Platform: Mobile
Application: Arc Browser
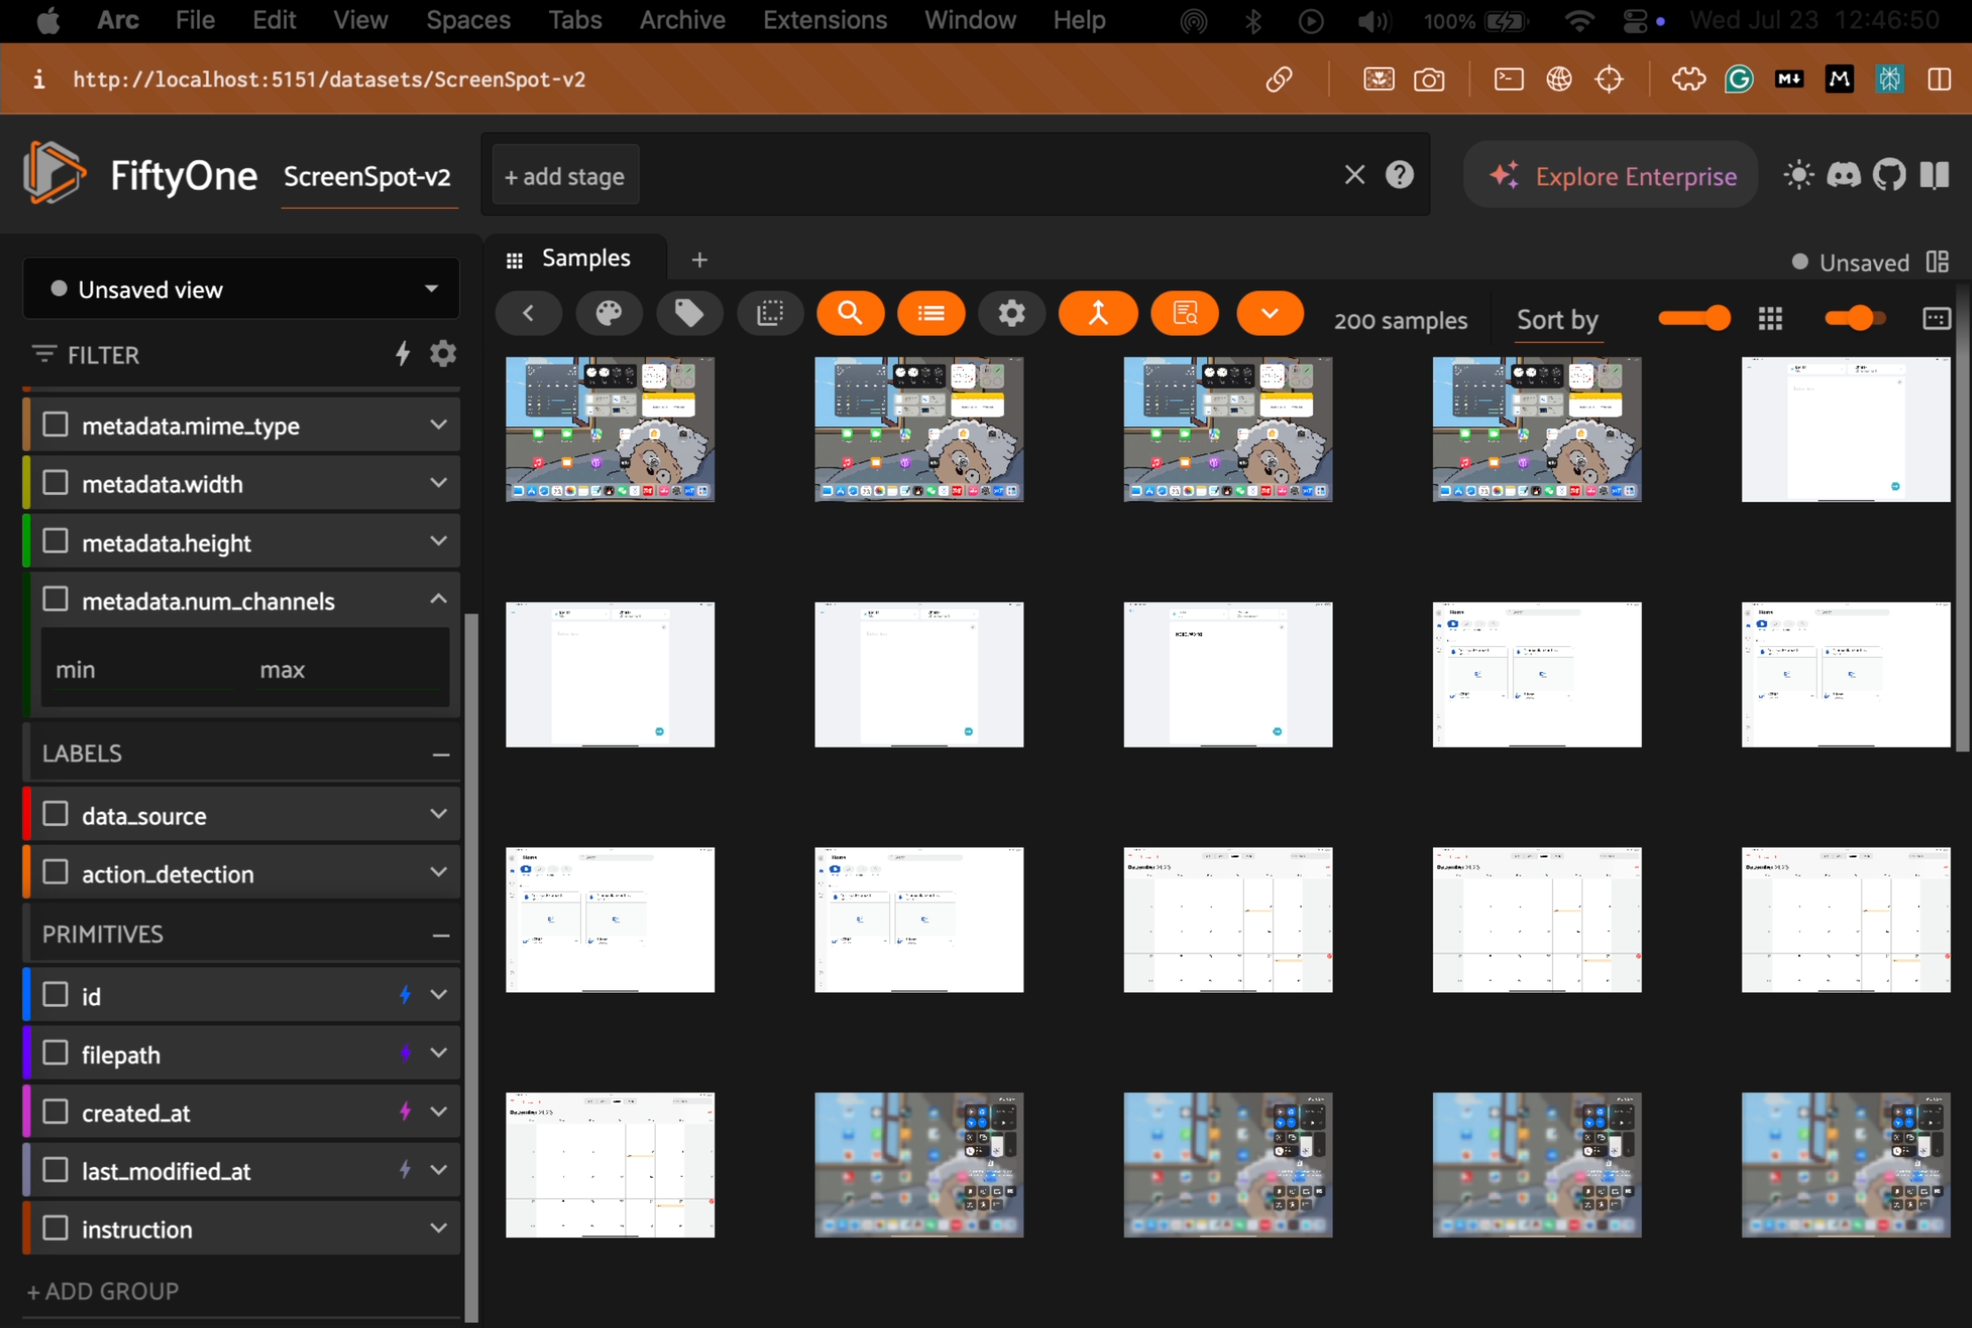
task_description: Decrease spacing between samples in the samples panel
action_type: drag
element_info: Slider

task_description: Reset spacing between samples in the samples panel
action_type: click
element_info: Icon

task_description: Zoom out the samples in the samples panel
action_type: drag
element_info: Slider

task_description: Zoom in on samples in the samples panel
action_type: drag
element_info: Slider

task_description: Reset zoom
action_type: click
element_info: Icon

task_description: Sort by text similarity
action_type: click
element_info: Icon

task_description: Search samples by keyword
action_type: click
element_info: Icon

task_description: Expand the modal for this sample
action_type: click
element_info: Icon

task_description: Expand the modal for this sample
action_type: click
element_info: Icon

task_description: Expand the modal for this sample
action_type: click
element_info: Icon

task_description: Reorder the fields in the sidebar, move metadata.width to be above metadata.mime_type
action_type: drag
element_info: Menu Item

task_description: Reorder the fields in the sidebar, move data_source to be below action_detection
action_type: drag
element_info: Menu Item

task_description: Reorder the fields in the sidebar, move filepath to be above metadata.mime_type
action_type: drag
element_info: Menu Item

task_description: Collapse the labels group in the sidebar
action_type: click
element_info: Icon

task_description: Collapse the primitives group in the sidebar
action_type: click
element_info: Icon

task_description: Add a view stage to filter samples in the samples panel
action_type: select
element_info: Menu Item

task_description: Join the FiftyOne community on Discord
action_type: click
element_info: Icon

task_description: Visit the FiftyOne Documentation
action_type: click
element_info: Icon

task_description: Visit FiftyOne GitHub repo
action_type: click
element_info: Icon

task_description: Change to app to light mode
action_type: click
element_info: Icon